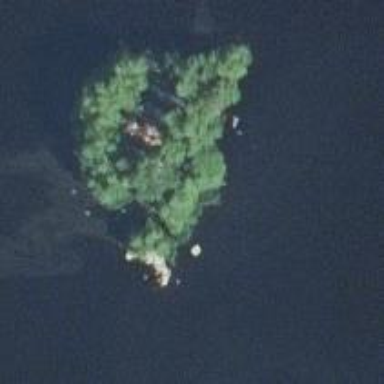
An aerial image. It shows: Islet.